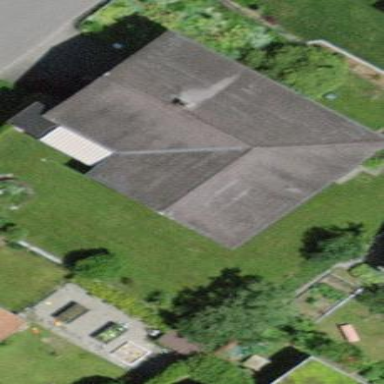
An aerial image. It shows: Simple house.